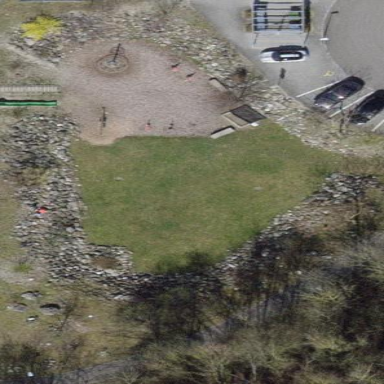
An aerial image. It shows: Playground area for leisure land.